Question: I'm developing a simple app for Windows Phone using SDK 7.1, and I'm getting the error "
> XamlParseException, Failed to assign to property
'System.Windows.FrameworkElement.Style' because the type
'System.Windows.Media.Color' cannot be assigned to the type
'System.Windows.Style'."
while trying to Run the application on Windows Phone Emulator. I'm new to WP and I'd really appreciate it if a quick reply's given..
Screenshot:

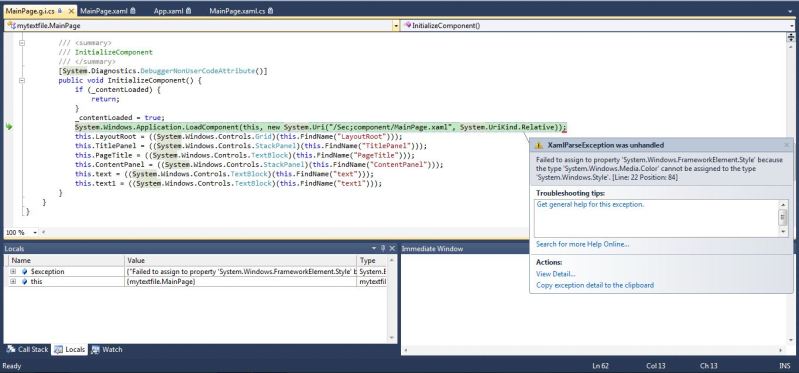
Answer: The problem is in Line 22 of MainPage.xaml.
As the exception tells us: You tried to set the 'Color' to the 'UIElement's' Style property.
Try to change 'Style' to 'Background'.
'''
<TextBlock Background="{StaticResource PhoneBorderColor}">
'''